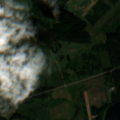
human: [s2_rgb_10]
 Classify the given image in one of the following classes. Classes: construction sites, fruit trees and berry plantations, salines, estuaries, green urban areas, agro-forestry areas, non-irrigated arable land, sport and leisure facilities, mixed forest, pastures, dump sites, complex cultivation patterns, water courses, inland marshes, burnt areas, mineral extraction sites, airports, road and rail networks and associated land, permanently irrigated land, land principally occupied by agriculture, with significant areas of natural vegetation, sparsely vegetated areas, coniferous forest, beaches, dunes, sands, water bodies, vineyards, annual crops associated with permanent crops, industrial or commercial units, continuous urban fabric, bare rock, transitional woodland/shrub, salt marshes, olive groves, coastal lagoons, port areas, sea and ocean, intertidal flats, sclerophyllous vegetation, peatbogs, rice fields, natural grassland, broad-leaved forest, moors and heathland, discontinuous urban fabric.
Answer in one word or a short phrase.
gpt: non-irrigated arable land, pastures, complex cultivation patterns, land principally occupied by agriculture, with significant areas of natural vegetation, mixed forest, transitional woodland/shrub, water bodies